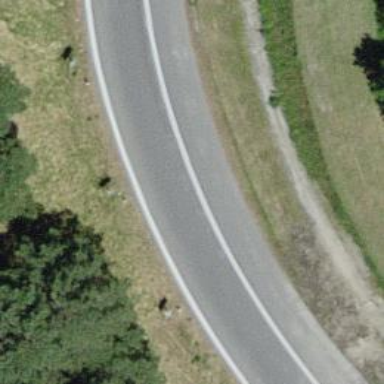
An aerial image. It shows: Asphalt motorway link.